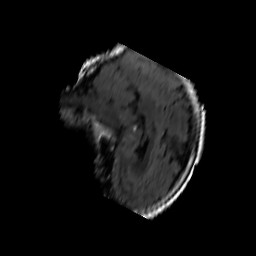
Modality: FLAIR
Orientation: sagittal
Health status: ill
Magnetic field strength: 3 T